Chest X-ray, AP view. Patient: 54 years old, sex M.
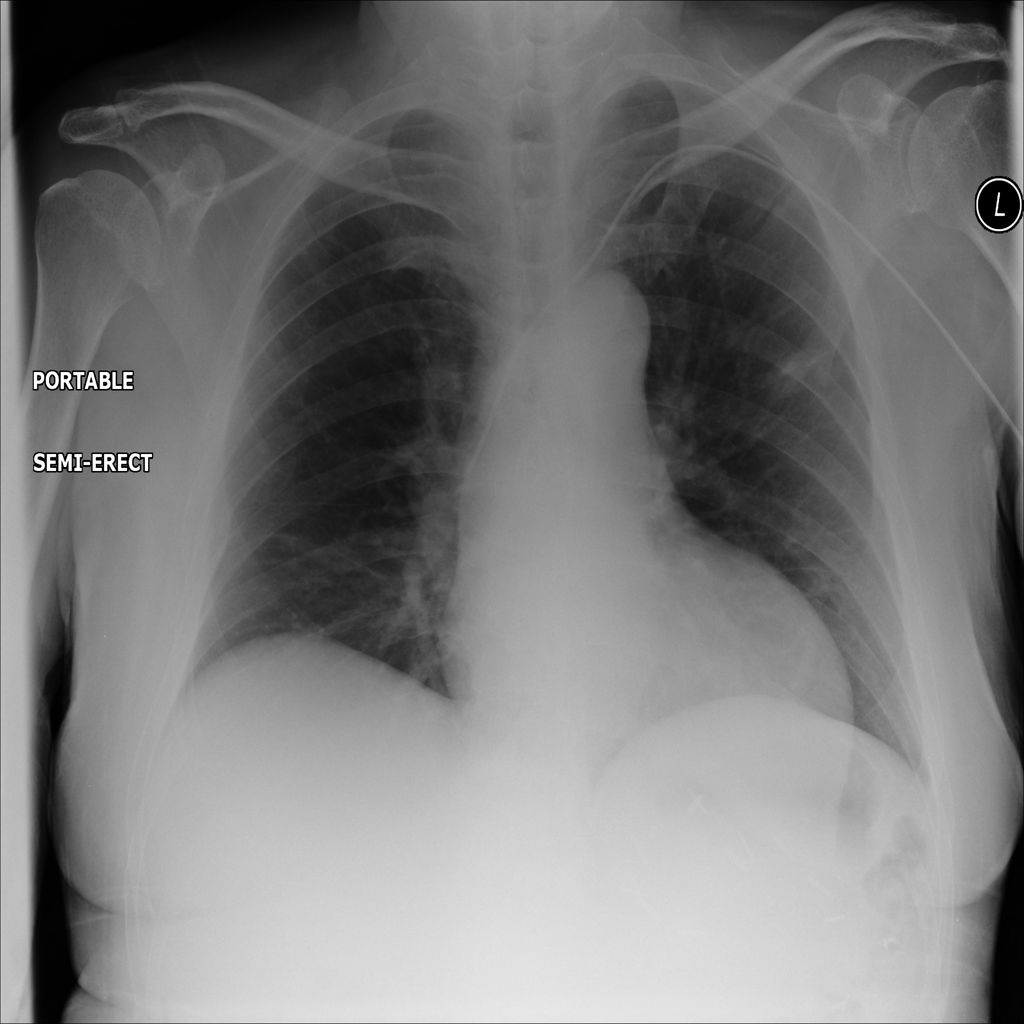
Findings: Atelectasis, Infiltration